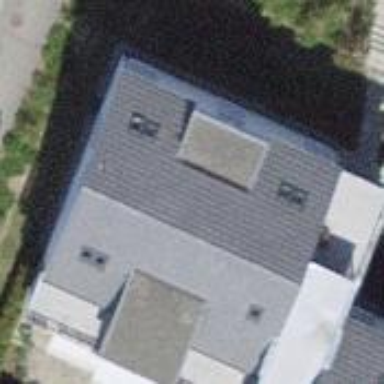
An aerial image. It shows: Gabled roof apartments building.